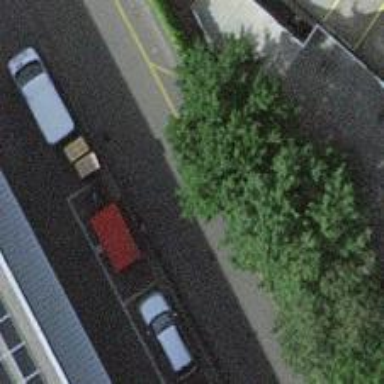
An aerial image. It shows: Urban tree with broadleaved evergreen leaves.